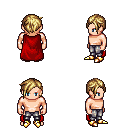
a pixel art fantasy rpg character, male body template, human, light skin, red cape, metal pants, blonde pixie cut hairstyle, gold boots, four views (front, back, left, right), 2x2 character sprite sheet, small pixel art, hard edges, no anti-aliasing